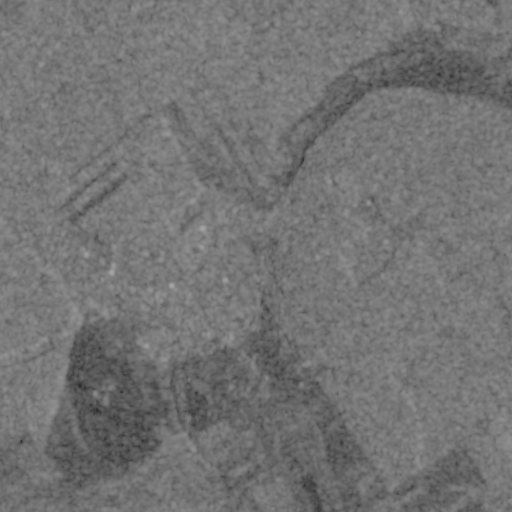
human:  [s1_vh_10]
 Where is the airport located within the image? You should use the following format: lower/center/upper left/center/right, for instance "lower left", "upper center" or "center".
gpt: The airport is located in the lower right of the image.
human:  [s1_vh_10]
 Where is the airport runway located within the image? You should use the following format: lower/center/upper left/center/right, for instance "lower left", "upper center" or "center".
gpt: The airport runway is located in the lower right of the image.
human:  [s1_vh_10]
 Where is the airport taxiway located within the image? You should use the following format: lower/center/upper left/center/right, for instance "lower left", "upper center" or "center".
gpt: The airport taxiway is located in the lower center of the image.
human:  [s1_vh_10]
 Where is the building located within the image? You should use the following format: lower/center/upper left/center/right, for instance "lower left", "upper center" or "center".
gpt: There is no building in the image.

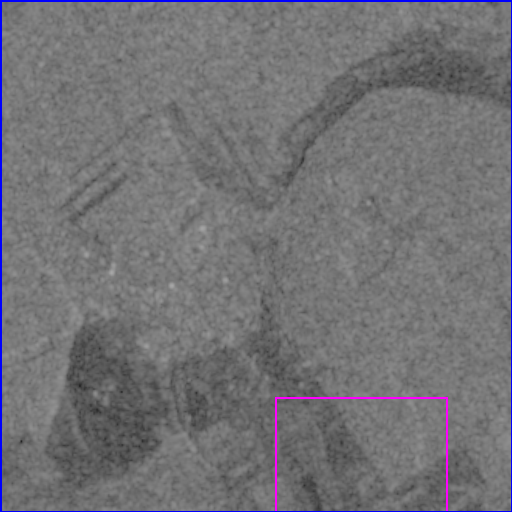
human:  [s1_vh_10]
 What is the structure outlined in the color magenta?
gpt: The structure outlined in magenta is an airport.
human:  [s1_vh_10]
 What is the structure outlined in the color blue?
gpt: The structure outlined in blue is a crop field.
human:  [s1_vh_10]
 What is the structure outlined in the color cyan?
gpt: There is no cyan outline.